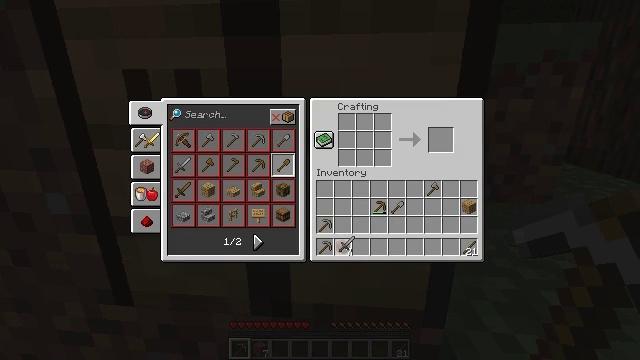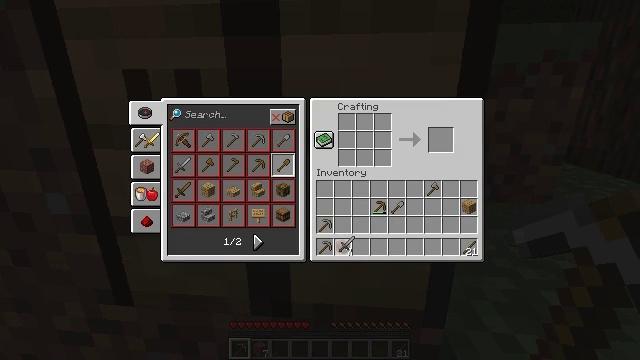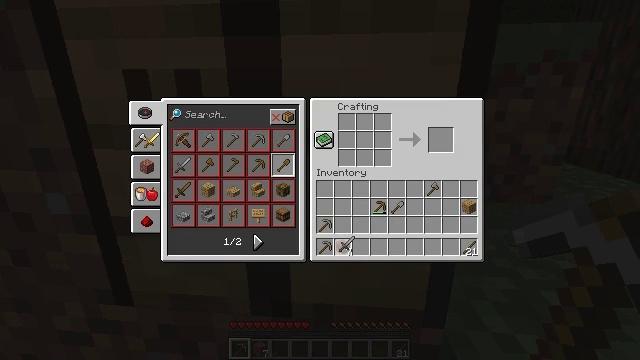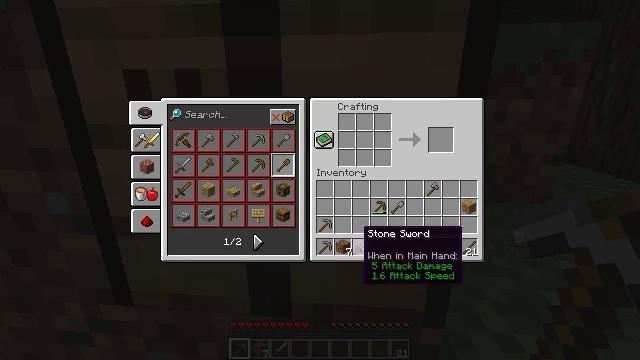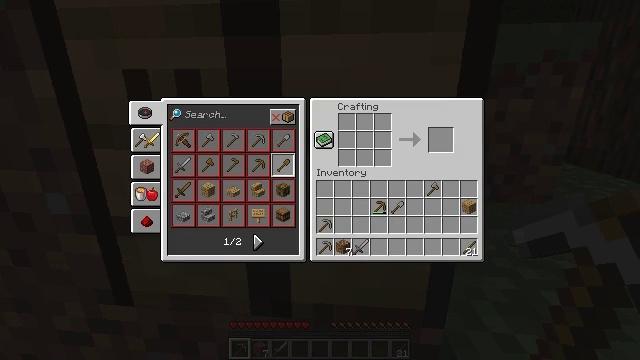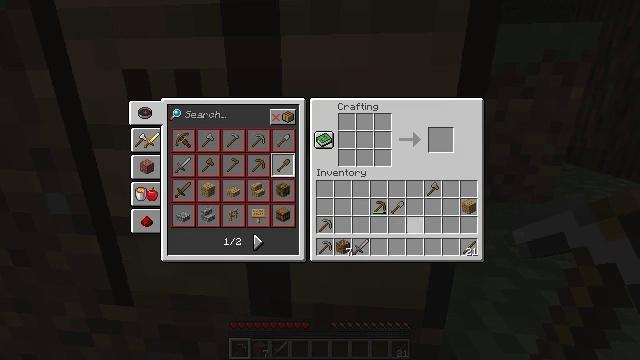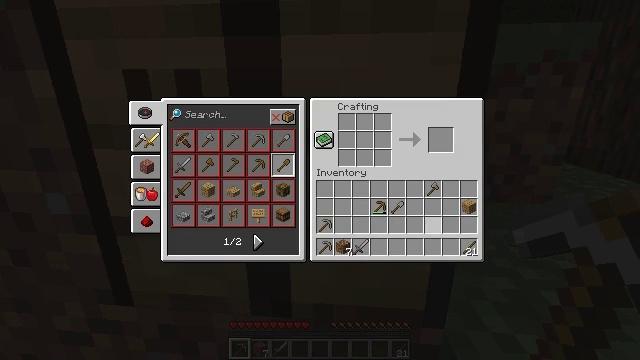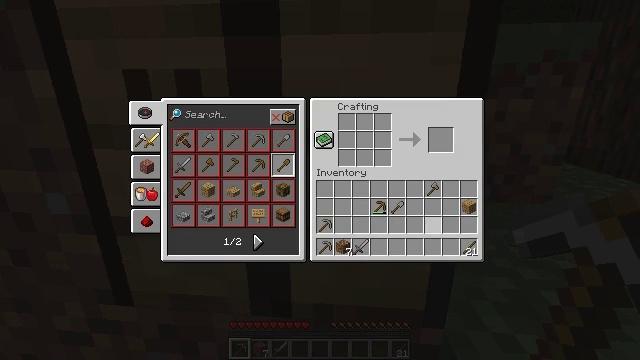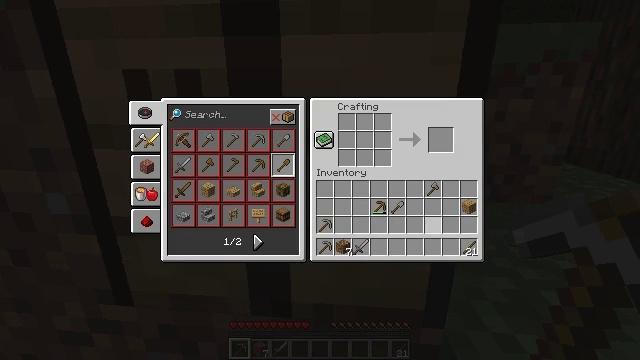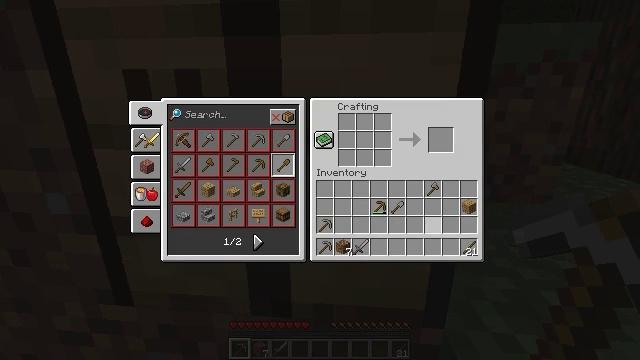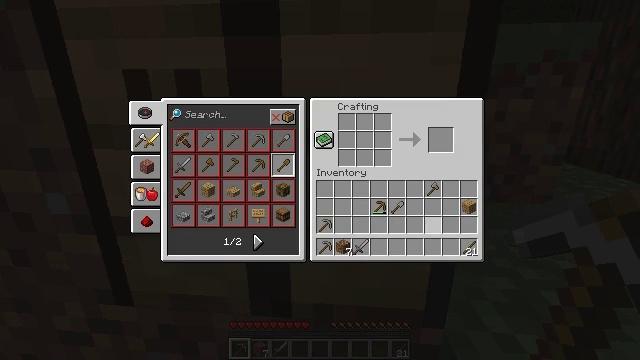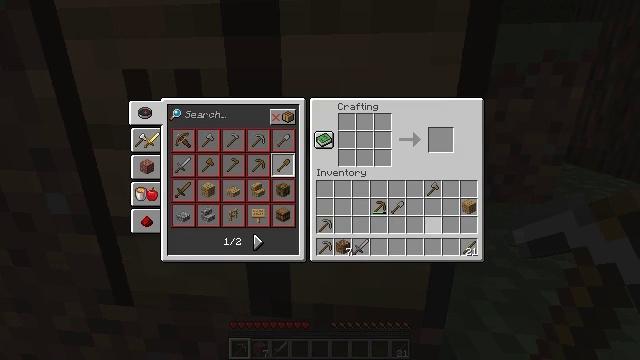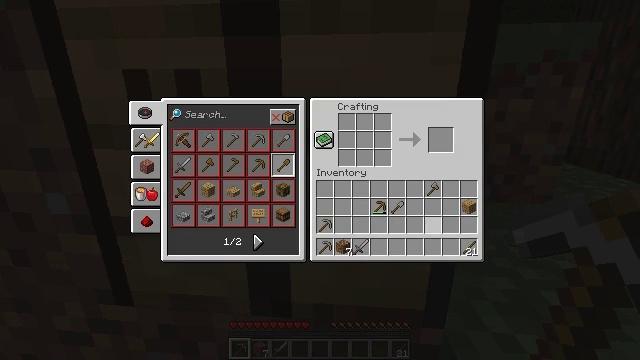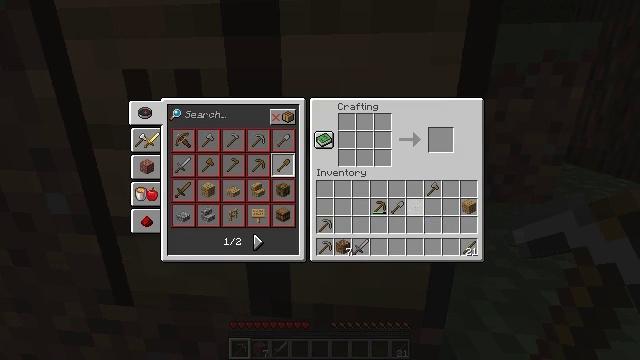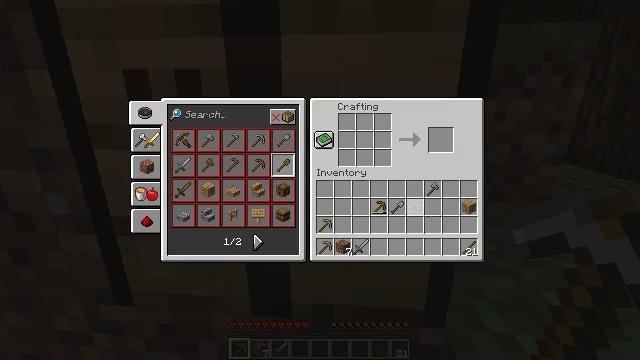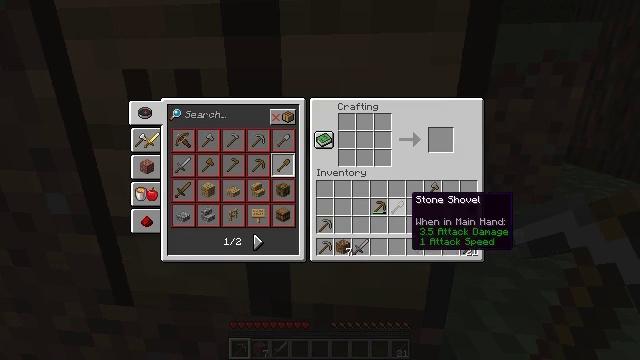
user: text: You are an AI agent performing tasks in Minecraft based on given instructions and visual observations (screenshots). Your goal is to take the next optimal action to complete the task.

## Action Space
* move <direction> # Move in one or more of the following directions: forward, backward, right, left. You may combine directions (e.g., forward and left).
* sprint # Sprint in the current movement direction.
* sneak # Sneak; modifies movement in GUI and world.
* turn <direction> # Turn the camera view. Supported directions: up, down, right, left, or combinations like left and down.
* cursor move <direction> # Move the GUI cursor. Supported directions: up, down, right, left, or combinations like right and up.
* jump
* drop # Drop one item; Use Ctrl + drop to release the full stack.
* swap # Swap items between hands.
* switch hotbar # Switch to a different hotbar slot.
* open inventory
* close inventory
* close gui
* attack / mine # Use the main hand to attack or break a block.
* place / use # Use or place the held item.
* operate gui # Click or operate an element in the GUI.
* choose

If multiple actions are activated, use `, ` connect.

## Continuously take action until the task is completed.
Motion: motion action
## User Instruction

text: Remove a wooden pickaxe from the inventory.
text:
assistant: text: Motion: operate gui
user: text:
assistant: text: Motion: operate gui
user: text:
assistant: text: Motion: cursor move right
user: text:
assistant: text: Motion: cursor move right
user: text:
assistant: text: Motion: cursor move right
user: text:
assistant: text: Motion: cursor move right
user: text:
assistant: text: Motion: no_op
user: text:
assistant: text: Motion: operate gui
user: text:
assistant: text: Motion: operate gui
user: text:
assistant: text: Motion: operate gui
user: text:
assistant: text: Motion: operate gui
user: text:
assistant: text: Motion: no_op
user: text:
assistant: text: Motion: cursor move left
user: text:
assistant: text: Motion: cursor move left
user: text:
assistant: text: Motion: no_op
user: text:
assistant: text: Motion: no_op
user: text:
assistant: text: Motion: no_op
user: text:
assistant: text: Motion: no_op
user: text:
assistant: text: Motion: operate gui
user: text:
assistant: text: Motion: operate gui
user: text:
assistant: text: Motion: cursor move left
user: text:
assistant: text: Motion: cursor move left and down
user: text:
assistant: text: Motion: cursor move left and down
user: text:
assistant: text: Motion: cursor move left and down
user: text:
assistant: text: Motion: no_op
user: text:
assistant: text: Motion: no_op
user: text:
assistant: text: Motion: operate gui
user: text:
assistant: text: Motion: operate gui
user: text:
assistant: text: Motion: operate gui
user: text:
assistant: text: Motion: no_op